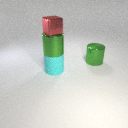
small red metal cube above large green metal cylinder